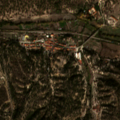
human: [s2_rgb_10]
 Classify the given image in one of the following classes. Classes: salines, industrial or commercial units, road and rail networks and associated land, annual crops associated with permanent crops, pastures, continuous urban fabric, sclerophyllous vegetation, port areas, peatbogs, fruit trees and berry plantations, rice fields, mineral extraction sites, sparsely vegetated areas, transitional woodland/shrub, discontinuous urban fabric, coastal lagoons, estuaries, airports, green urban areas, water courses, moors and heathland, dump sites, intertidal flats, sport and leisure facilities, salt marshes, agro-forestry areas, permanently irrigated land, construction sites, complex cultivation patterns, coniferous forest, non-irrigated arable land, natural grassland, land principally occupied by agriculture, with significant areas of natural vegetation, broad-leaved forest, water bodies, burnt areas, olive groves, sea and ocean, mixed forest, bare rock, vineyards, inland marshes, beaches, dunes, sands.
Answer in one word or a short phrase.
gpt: non-irrigated arable land, agro-forestry areas, broad-leaved forest, transitional woodland/shrub